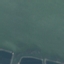
Land use / land cover class: SeaLake